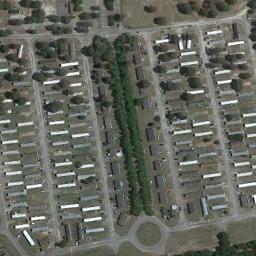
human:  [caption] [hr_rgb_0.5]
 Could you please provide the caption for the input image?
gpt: Many buildings of different shapes are in mobile home parks .

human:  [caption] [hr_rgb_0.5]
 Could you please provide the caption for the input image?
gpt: The mobile home park has lots of neatly arranged mobile homes, Some trees and two green belts .

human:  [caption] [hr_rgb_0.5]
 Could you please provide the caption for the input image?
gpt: The mobile home park is on the bare land next to the road .

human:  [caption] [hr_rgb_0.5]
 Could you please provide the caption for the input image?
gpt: There are several trees around the mobile home community .

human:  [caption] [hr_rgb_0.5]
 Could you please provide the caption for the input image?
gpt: There are many white buildings and brown buildings in the mobile home park .